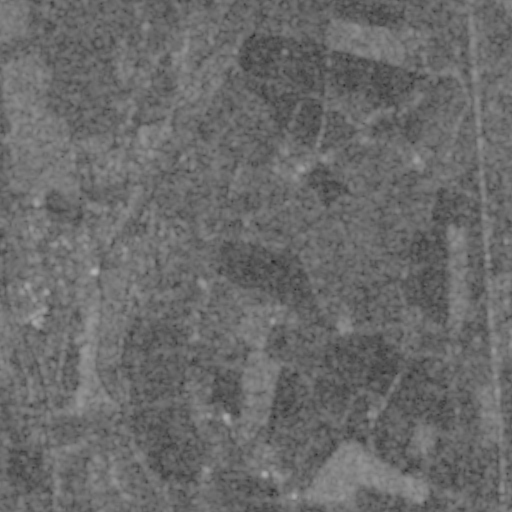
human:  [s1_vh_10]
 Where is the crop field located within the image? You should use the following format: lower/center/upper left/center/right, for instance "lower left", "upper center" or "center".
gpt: The crop field is located in the lower left of the image.
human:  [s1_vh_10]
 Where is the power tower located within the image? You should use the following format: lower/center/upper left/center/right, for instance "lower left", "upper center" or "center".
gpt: The power tower is located in the lower right of the image.
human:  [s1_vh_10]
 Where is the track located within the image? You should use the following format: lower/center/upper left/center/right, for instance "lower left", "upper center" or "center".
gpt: The track is located in the center right of the image.
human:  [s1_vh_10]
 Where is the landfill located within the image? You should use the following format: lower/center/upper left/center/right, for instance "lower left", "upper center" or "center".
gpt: There is no landfill in the image.

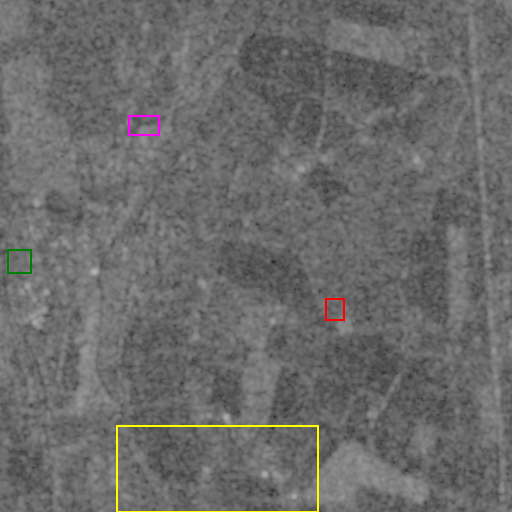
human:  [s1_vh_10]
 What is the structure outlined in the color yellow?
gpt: The structure outlined in yellow is a crop field.
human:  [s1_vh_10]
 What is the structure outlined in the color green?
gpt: The structure outlined in green is a park.
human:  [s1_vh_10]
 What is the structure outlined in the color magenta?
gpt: The structure outlined in magenta is a parking lot.
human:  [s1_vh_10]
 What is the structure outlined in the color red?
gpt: The structure outlined in red is a track.
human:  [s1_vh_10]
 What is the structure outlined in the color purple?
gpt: There is no purple outline.